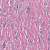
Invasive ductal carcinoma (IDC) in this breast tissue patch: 1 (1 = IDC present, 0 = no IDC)